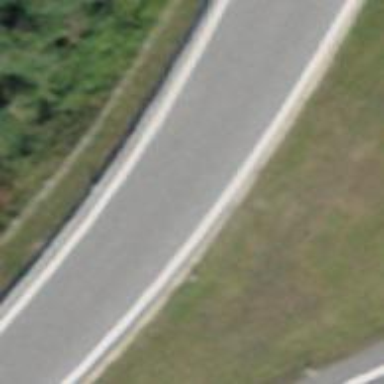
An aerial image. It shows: Trunk link road with asphalt surface.